Question:
This is the situation:
I have a main div with 2 div parts(red and orange), both have width: 100% and height: 90%. (should be responsive!)
Inside the red div there is a nav bar (top-right-pink), and 3 buttons in the middle.
The aqua div has to be above both red and orange divs.
What is the right way to position everything?
using relative on the red and orange divs doesnt work because of the '%' in the heights.
'''
<div class="main">
<div class="thedude"></div>
<div class="first">
<ul>
<li> <a href="#"> Clients </a> </li>
<li> <a href="#"> About Us </a> </li>
<li> <a href="#"> Contact </a> </li>
<li class="hasImage"><a href="#"> <img src="logo.png"> </a></li>
</ul>
<div class="timages">
<a href="#"><img src="icon1.png"></a>
<a href="#"><img src="icon2.png"></a>
<a href="#"><img src="icon3.png"></a>
</div>
</div>
<div class="second">
</div>
</div>
*{
margin: 0;
padding: 0;
}
body{
font-size: 100%;
font-family: arial;
}
.first{
width: 100%;
height: 90%;
background-color: #2acecd;
}
.thedude{
width: 95em;
height: 100%;
max-width: 100%;
max-height: 100%;
position: absolute;
background-image: url('yellow_creature.png');
background-repeat: no-repeat;
background-size: 100%, 100%;
z-index: 500;
}
.second{
width: 100%;
height: 90%;
background-color: #f49900;
}
.third{
width: 100%;
height: 90%;
background-color: #fbc00a;
}
.timages{
margin:0 auto;
width: 81%;
padding-top: 23%;
text-align: center;
max-width: 62%;
}
.timages img{
text-align: center;
max-width: 100%;
}
ul{
z-index: 540;
position: absolute;
right: 0;
text-transform: uppercase;
}
li{
float: left;
padding: 2em 0.5em;
}
li a{
text-decoration: none;
color: white;
}
li img{
max-width: 10em;
}
.hasImage{
padding: 0.6em 0.5em;
}
'''
<URL>
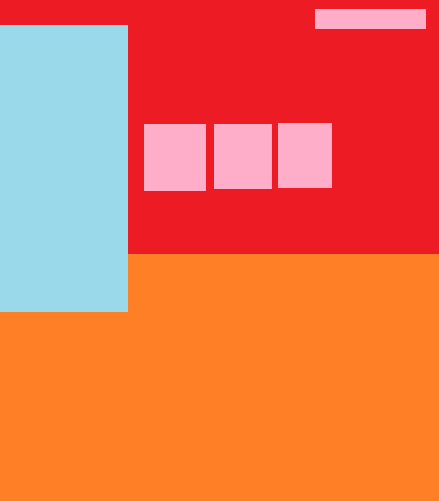
Answer: Your HTML structure is the main problem.
HTML
'''
<div class="main">
<div class="thedude">
<div class="first">
</div>
<div class="second">
<ul>
<li> <a href="#"> Clients </a> </li>
<li> <a href="#"> About Us </a> </li>
<li> <a href="#"> Contact </a> </li>
<li class="hasImage"><a href="#"> <img src="logo.png"/> </a></li>
</ul>
<div class="timages">
<a href="#"><img src="icon1.png"/></a>
<a href="#"><img src="icon2.png"/></a>
<a href="#"><img src="icon3.png"/></a>
</div>
</div>
<div class="third">
</div>
</div>
</div>
'''
If you want the menu on the orange div you need to move it...inside the orange block!
CSS
'''
.first {
width: 30%;
height: 90%;
background-color: #2acecd;
float:left;
position:absolute;
top:5%;
z-index: 999 !important;
}
.thedude {
width: 95em;
height: 100%;
max-width: 100%;
max-height: 100%;
position: absolute;
background-image: url('yellow_creature.png');
background-repeat: no-repeat;
background-size: 100%, 100%;
z-index: 500;
}
.second {
width: 100%;
height: 90%;
background-color: #f49900;
position:relative;
}
.third {
width: 100%;
height: 90%;
background-color: #fbc00a;
}
.timages {
position: absolute;
top: 50%;
width: 100%;
text-align: center;
}
.timages img {
text-align: center;
max-width: 100%;
}
ul {
z-index: 540;
position: absolute;
right: 0;
text-transform: uppercase;
list-style: none;
}
li {
float: left;
padding: 2em 0.5em;
}
li a {
text-decoration: none;
color: white;
}
li img {
max-width: 10em;
}
.hasImage {
padding: 0.6em 0.5em;
}
'''
Check <URL>. Is that close to what you're after?
(following comments to this answer)
I've swapped the styles to overcome the misunderstanding.
Check <URL>.
I hope it helps.